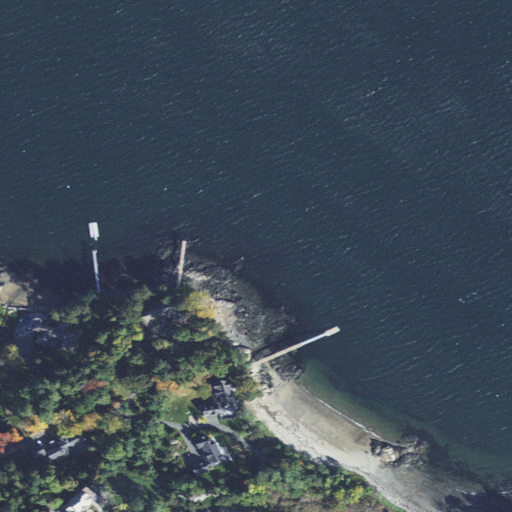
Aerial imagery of cape in Massachusetts named Dolliber Point containing open water, evergreen forest, medium intensity development, herbaceous wetlands, low intensity development, open development, barren land, grassland, and mixed forest